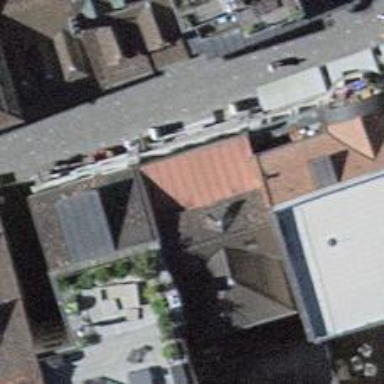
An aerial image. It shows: Religious shop.